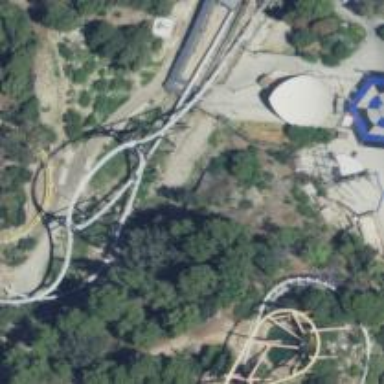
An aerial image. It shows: Thrilling roller coaster attraction.